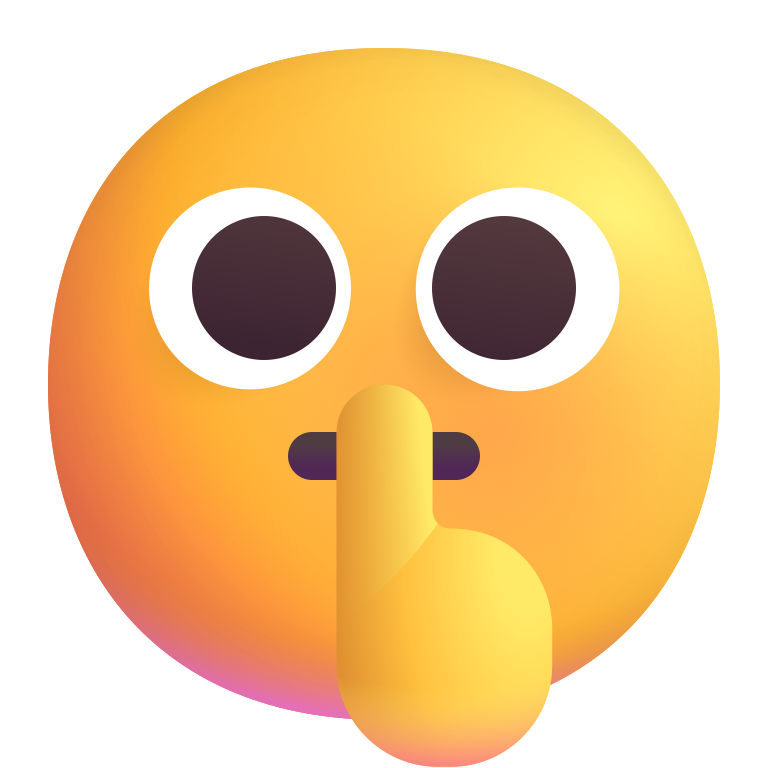
shushing face color